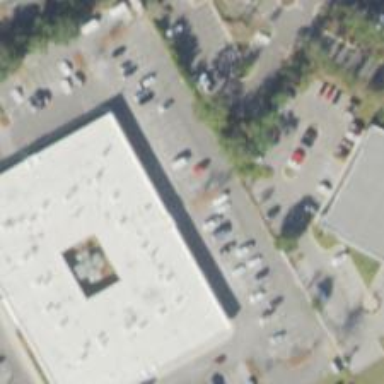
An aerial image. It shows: Parking space is available.